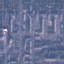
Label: Residential